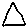
Label: triangle